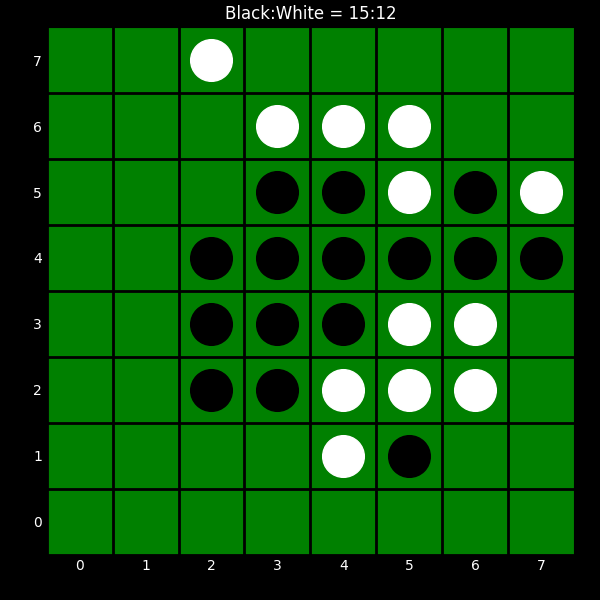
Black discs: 15
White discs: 12